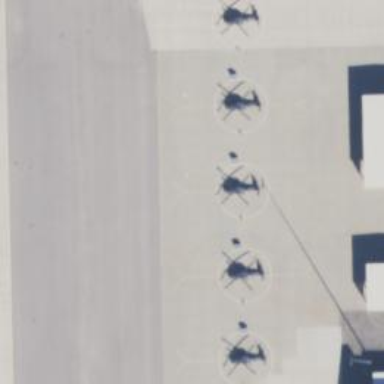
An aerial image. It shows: Image showing helipad at airport.